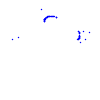
Particle: proton